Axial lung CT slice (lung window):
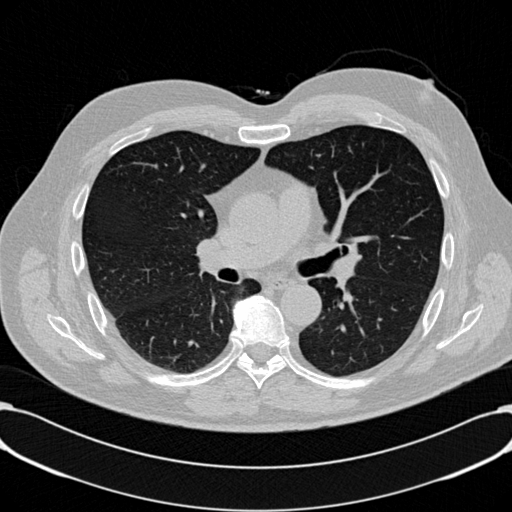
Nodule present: no